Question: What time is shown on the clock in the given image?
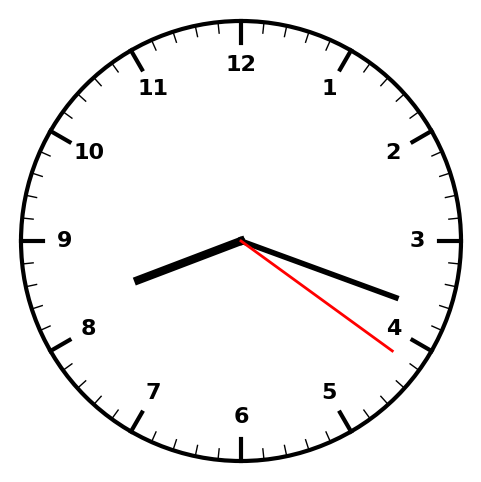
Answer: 08:18:21